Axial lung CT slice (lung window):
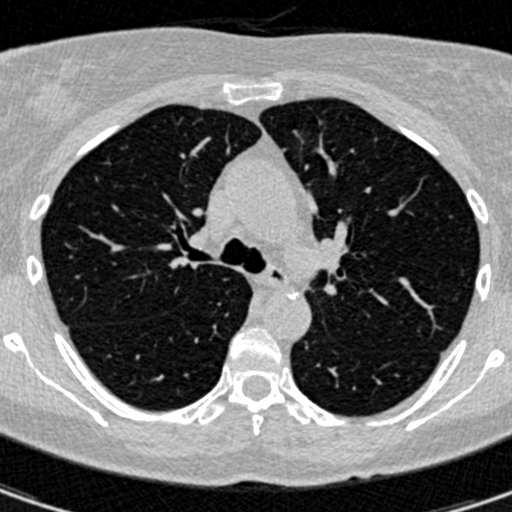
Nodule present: no